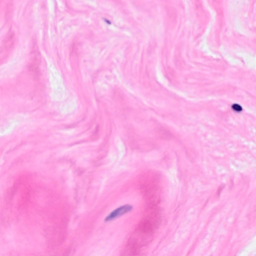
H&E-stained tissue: Breast